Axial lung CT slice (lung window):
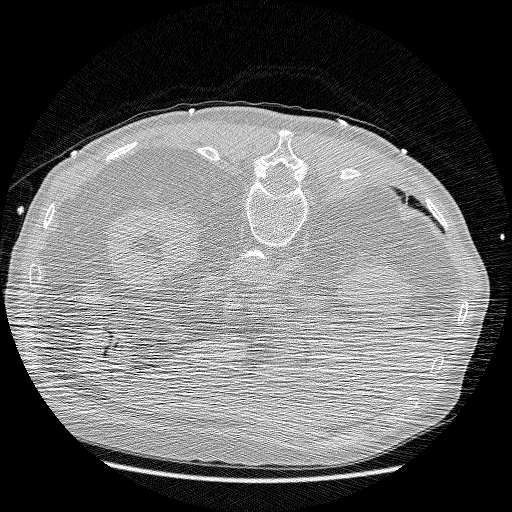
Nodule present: no